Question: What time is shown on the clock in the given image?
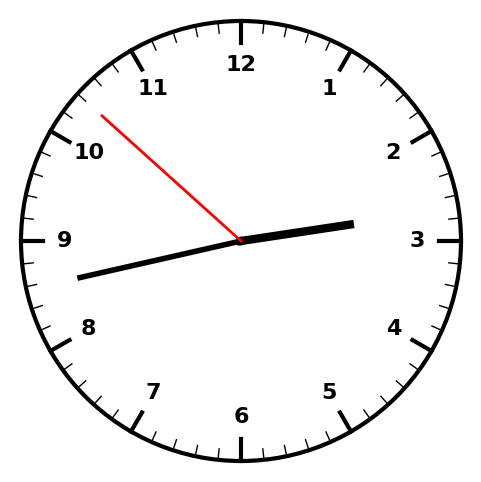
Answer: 02:42:52